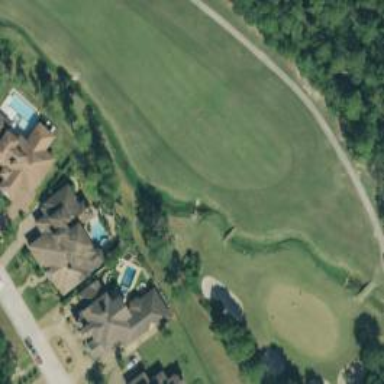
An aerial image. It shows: Path used for both walking and golf.